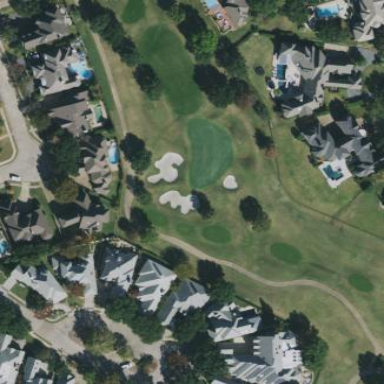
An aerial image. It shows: Scenic golf fairway.